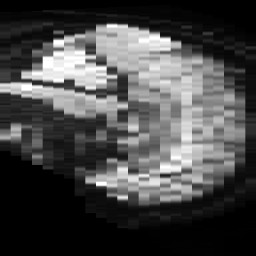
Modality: TRACE
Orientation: sagittal
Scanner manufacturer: philips
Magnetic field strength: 3 T
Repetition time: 4.349 s
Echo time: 0.07521 s